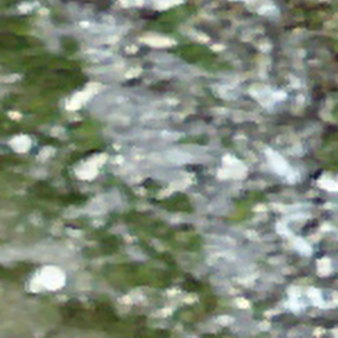
Label: other